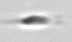
Label: flagellate_morphotype3